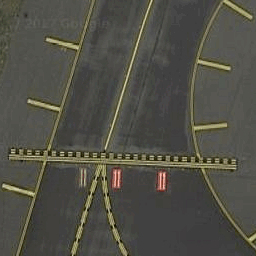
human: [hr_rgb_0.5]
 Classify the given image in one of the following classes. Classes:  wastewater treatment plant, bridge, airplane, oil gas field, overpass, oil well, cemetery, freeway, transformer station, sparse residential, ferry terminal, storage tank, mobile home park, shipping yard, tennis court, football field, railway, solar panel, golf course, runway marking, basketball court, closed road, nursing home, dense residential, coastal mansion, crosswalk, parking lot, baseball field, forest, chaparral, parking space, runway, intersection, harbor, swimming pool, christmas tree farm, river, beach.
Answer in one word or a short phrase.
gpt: runway marking